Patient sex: M
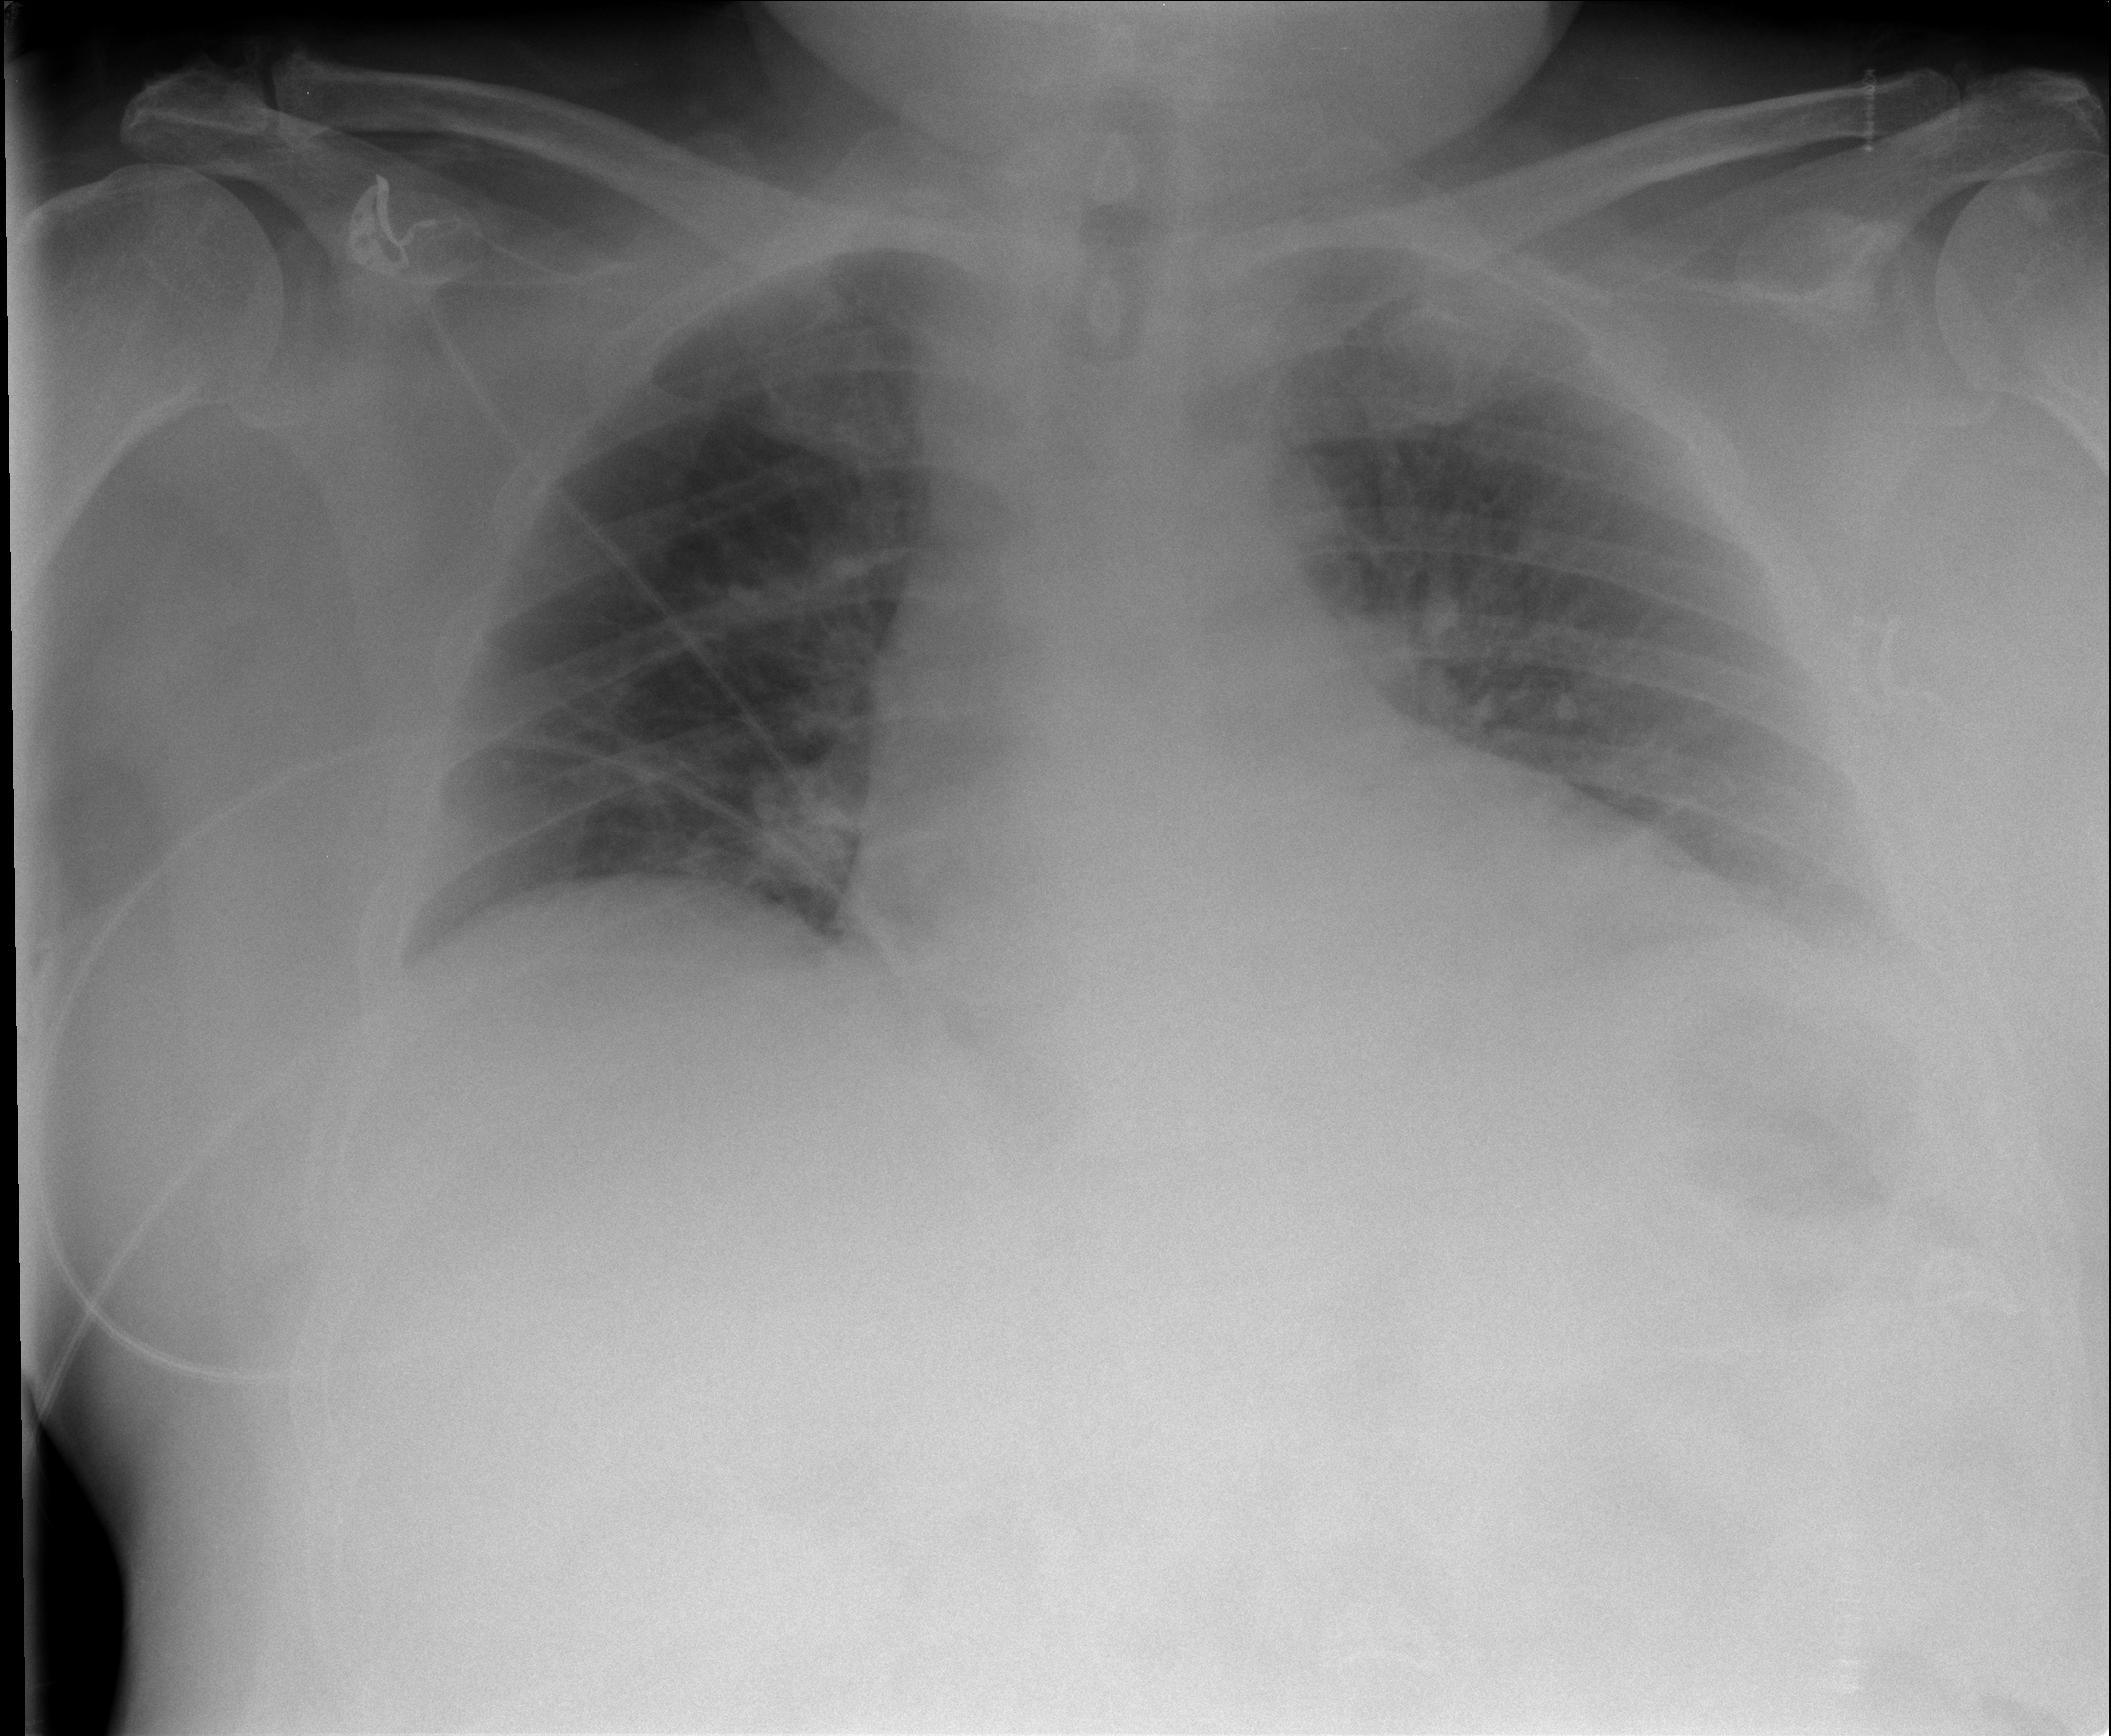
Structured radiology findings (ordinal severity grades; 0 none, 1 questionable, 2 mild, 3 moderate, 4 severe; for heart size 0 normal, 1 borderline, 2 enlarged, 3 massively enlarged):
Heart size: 2
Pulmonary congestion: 1
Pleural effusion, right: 0
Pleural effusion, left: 0
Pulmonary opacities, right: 0
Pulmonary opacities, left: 0
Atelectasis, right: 0
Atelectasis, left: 2